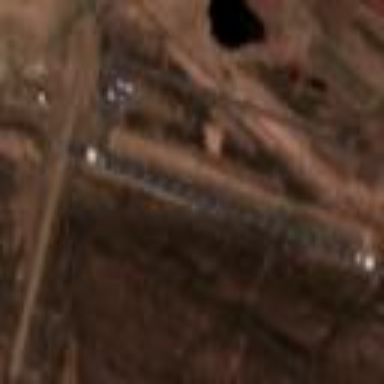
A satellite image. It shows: Airfield categorized as aerodrome.